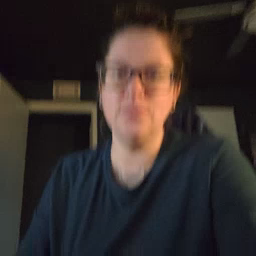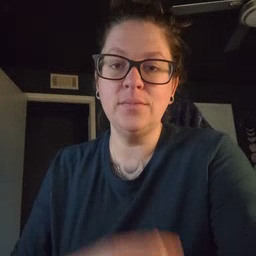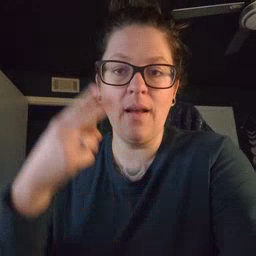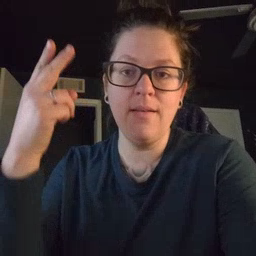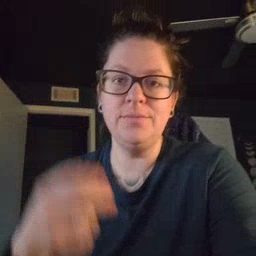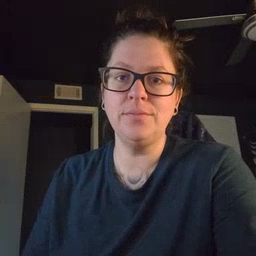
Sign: high